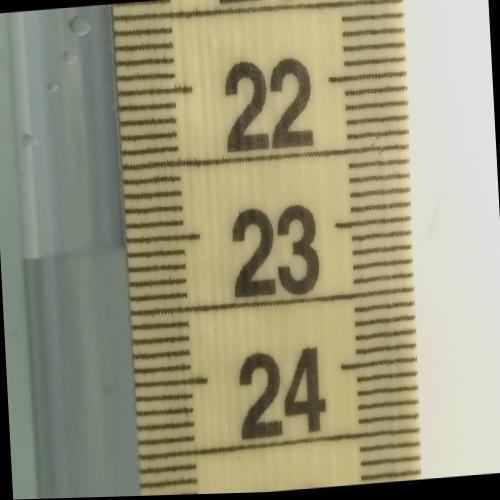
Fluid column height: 23.1 cm